Interaction volume radius: 10 \u00c5
Interaction volume height: 10 \u00c5
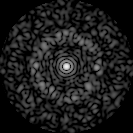
Disorder parameter: 0.871